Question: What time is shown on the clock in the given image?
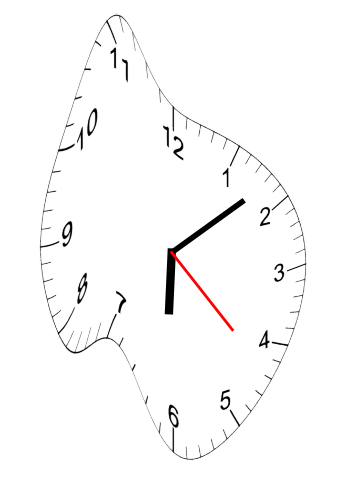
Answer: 06:08:22